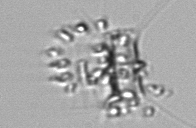
Label: Chaetoceros_didymus_TAG_external_flagellate